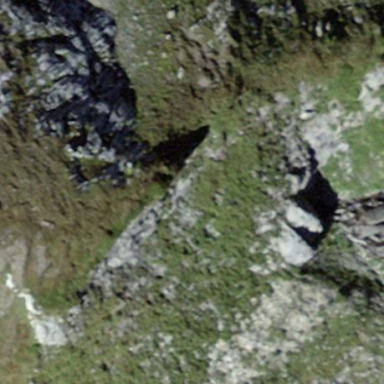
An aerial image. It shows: Landscape of bare rock.